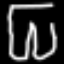
Label: pants